Question: We are testing application deployment on a fresh Win 7 64 virtual machine.
Up to now we installed vc_redist_x86 and our 32 bit application ran without problems.
Now as we are shifting towards 64 bit builds, our prerequisites installer installs vc_redist_x86 and vc_redist_x64 of visual studio 2012.
This setup allows us to run our 64 bit test application however this breaks our 32 bit build.
The executable generates the 0xC000007B messages.
Now the weird part: dependency walker shows that msvcr110.dll are 64 bit.
<URL>
Both redists are shown in programs.
I've then tried to uninstall the 64 bit redist which completed correctly but dependency walker showed the same issue as it had no effect.
I've only get it to work when reverting the VM and install the x86 redist only
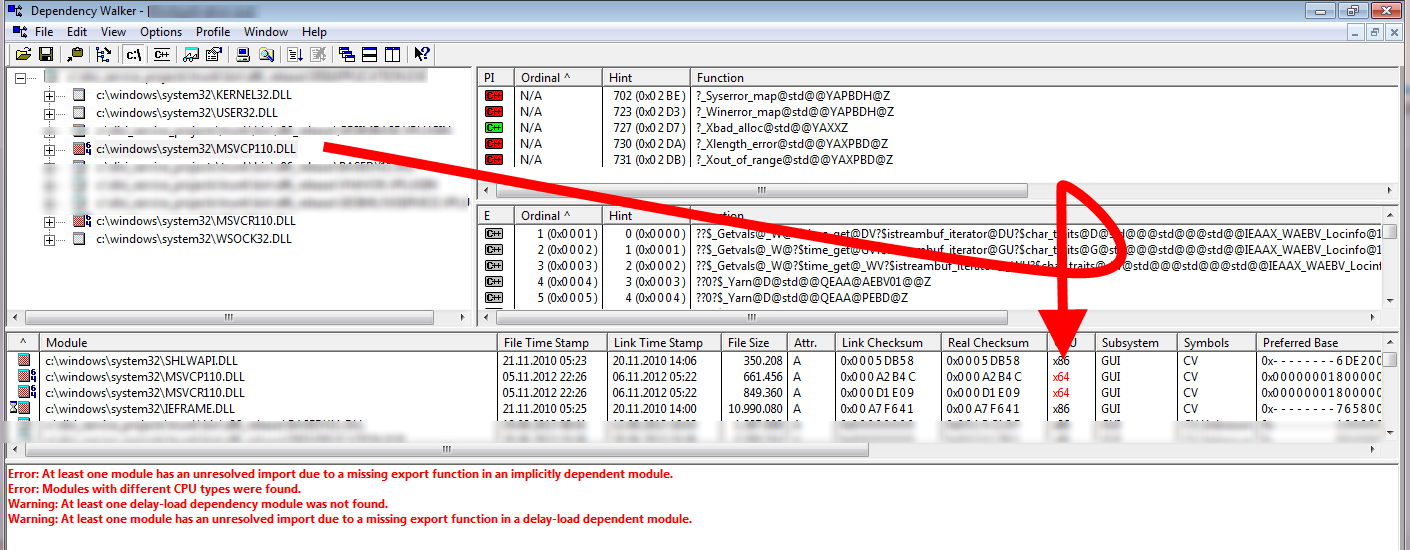
Answer: The answer is still unclear but has something to do with InstallShield's installer.
As we are installing the dependencies via a separate prerequisites installer it seems to produce an unstable setup when both vcredists AND merge modules of msvcr are selected.
Removing merge modules and relying fully on vcredist seems to work now.
(Note: The prq for vcredist x86 2012 in InstallShield 2012 Spring LE seems to be buggy too, as it is never installed by the installer, probably due to issues with the prq operating system conditions. A solution on SO proposed using the conditions from the 2010 redist prq, which worked out for us. As the LE edition provided as a poorly replacement of microsofts installer does not provide a prq editor editing the prq xml files by hand is possible but mostly guesswork)